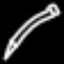
Label: pencil